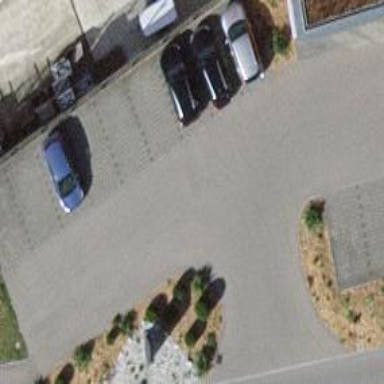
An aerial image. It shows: Parking aisle designated as service road.